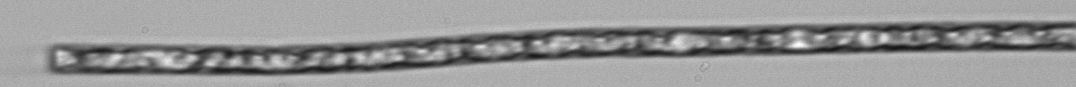
Label: Guinardia_delicatula